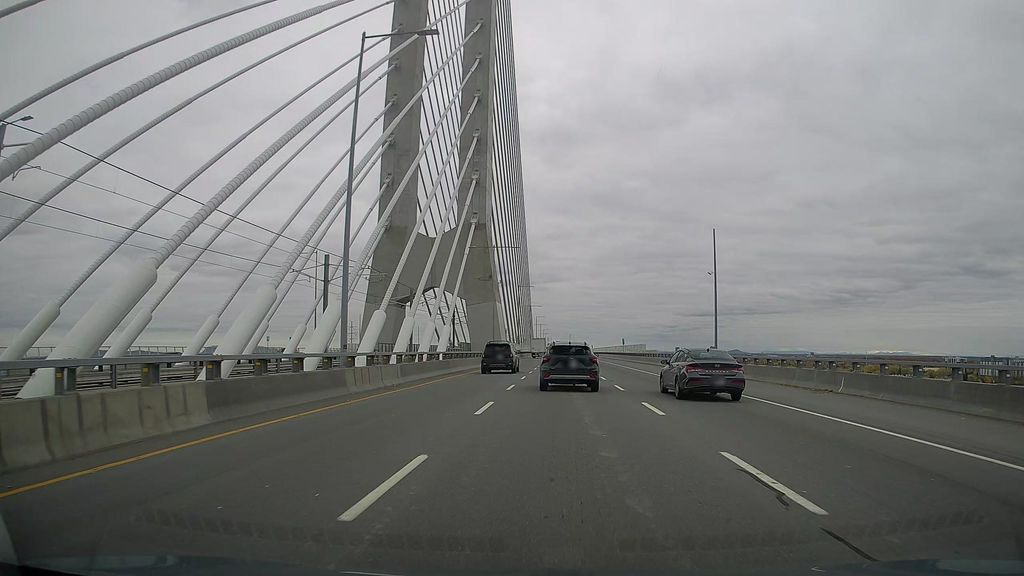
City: montreal